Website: home-depot
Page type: customer-info-address
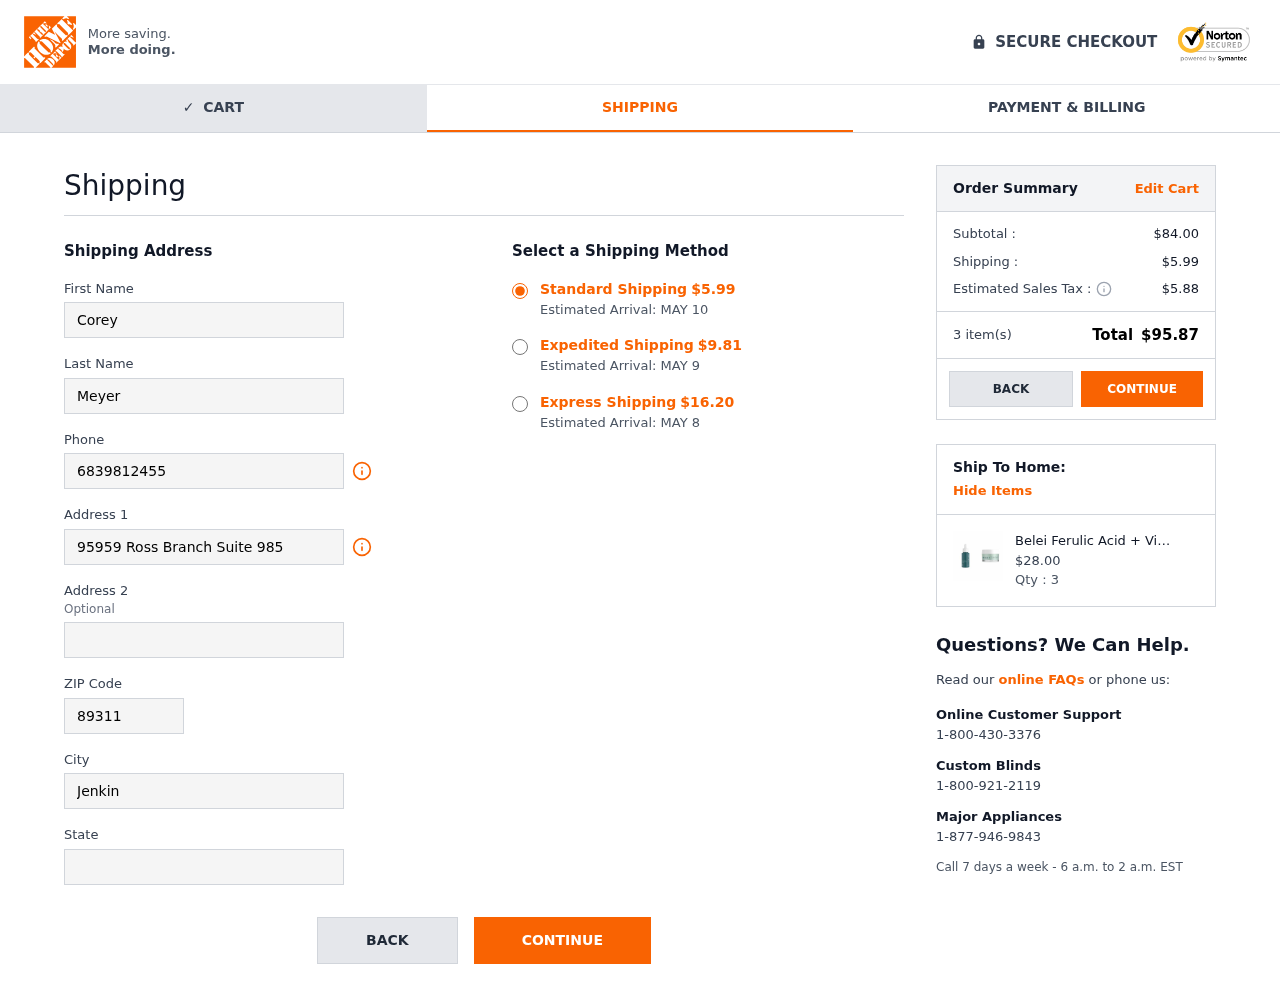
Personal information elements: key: PII_CITY
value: Jenkinsburgh
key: PII_FIRSTNAME
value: Corey
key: PII_LASTNAME
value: Meyer
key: PII_PHONE
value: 6839812455
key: PII_POSTCODE
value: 89311
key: PII_STATE
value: Missouri
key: PII_STREET
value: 95959 Ross Branch Suite 985
Product elements: key: PRODUCT1_NAME
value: Belei Ferulic Acid + Vitamins C and E Serum, Fragrance Free, Paraben Free, 1 Fluid Ounce (30 mL) & T
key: PRODUCT1_PRICE
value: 28
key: PRODUCT1_QUANTITY
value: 3
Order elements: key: ORDER_SHIPPING_COST
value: $5.99
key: ORDER_DELIVERY_DATE
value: Estimated Arrival: MAY 10
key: ORDER_SHIPPING_COST_EXPEDITED
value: $9.81
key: ORDER_DELIVERY_DATE_EXPEDITED
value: Estimated Arrival: MAY 9
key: ORDER_SHIPPING_COST_EXPRESS
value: $16.20
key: ORDER_DELIVERY_DATE_EXPRESS
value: Estimated Arrival: MAY 8
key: ORDER_SUBTOTAL
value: $84.00
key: ORDER_TAX
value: $5.88
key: ORDER_NUM_ITEMS
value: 3 item(s)
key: ORDER_TOTAL
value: $95.87